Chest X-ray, AP view. Patient: 44 years old, sex M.
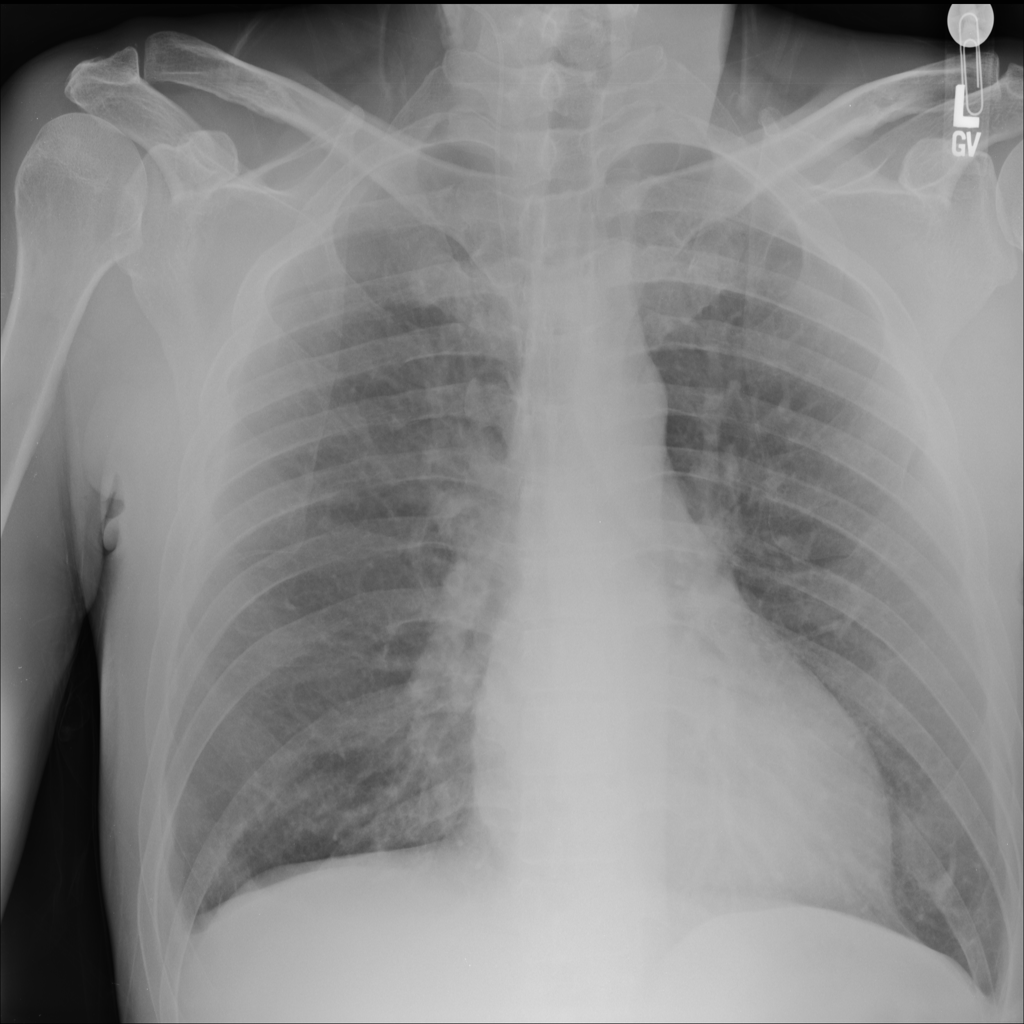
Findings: No Finding